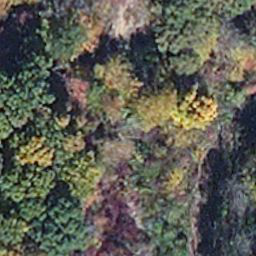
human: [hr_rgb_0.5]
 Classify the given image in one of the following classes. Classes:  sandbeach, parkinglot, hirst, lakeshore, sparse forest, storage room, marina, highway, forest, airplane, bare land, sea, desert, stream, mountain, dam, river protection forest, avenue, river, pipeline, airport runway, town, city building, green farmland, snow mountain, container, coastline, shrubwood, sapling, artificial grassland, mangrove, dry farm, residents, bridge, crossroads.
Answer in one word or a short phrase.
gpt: mangrove